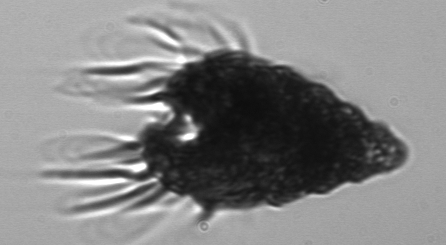
Label: Laboea_strobila